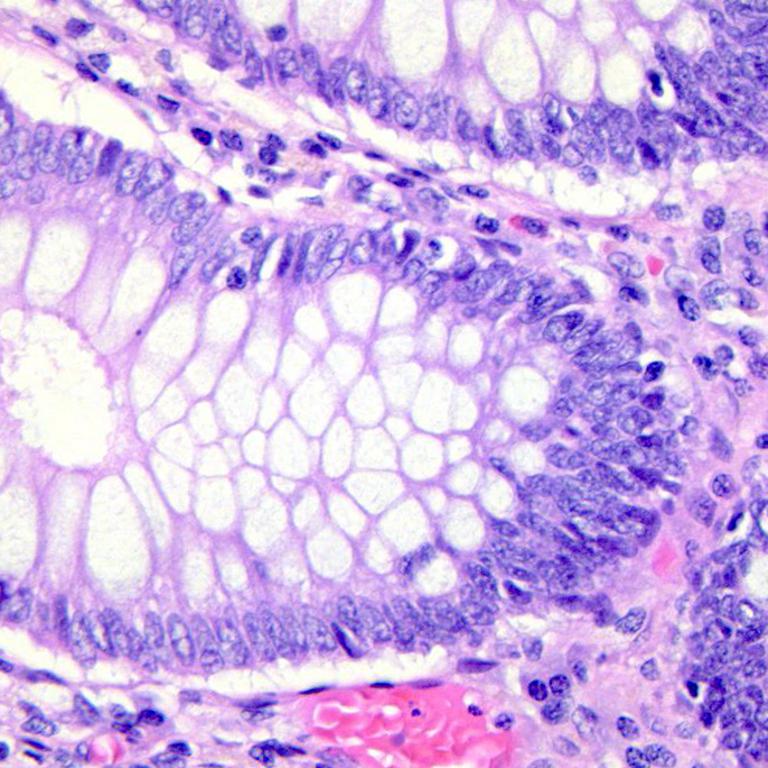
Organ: colon
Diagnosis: benign